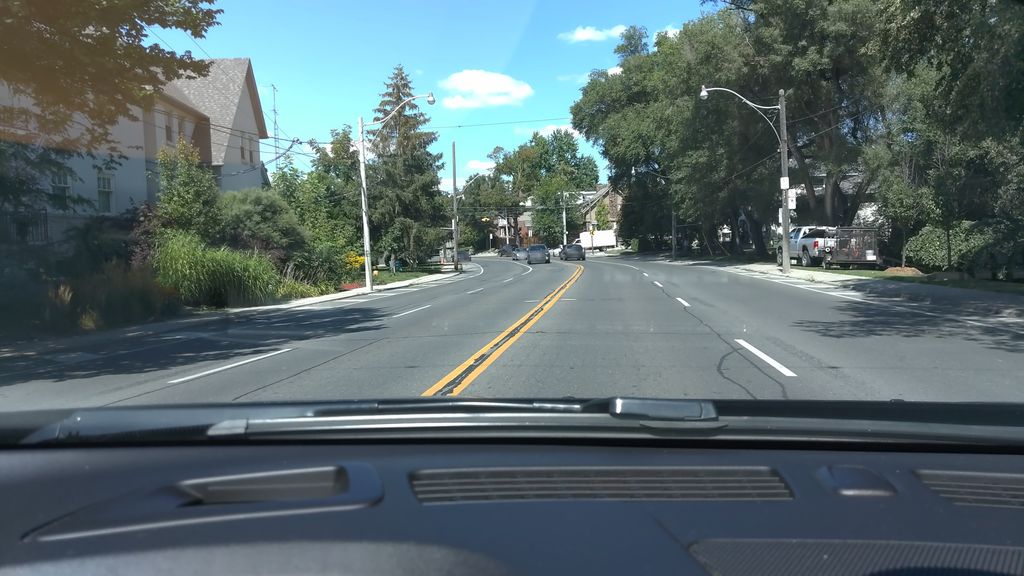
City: toronto